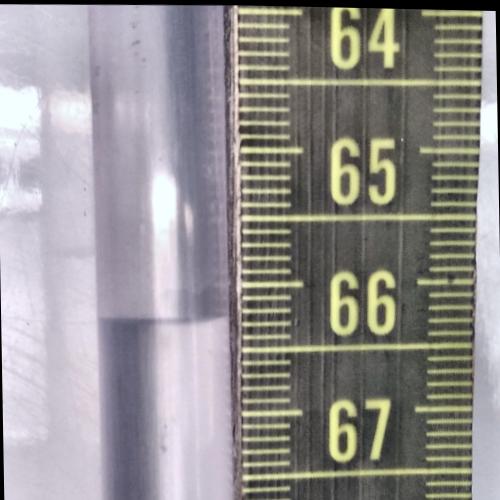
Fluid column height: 66.3 cm